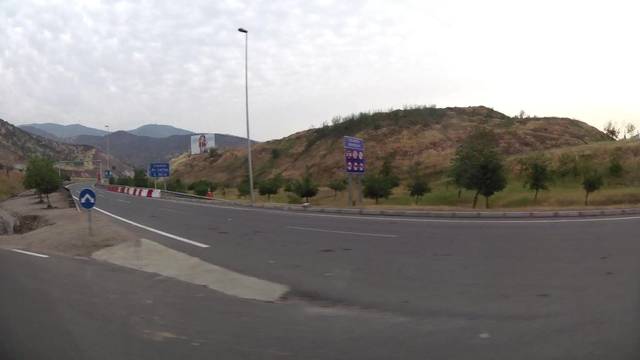
Region: Chile
Coordinates: -33.322, -70.626